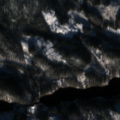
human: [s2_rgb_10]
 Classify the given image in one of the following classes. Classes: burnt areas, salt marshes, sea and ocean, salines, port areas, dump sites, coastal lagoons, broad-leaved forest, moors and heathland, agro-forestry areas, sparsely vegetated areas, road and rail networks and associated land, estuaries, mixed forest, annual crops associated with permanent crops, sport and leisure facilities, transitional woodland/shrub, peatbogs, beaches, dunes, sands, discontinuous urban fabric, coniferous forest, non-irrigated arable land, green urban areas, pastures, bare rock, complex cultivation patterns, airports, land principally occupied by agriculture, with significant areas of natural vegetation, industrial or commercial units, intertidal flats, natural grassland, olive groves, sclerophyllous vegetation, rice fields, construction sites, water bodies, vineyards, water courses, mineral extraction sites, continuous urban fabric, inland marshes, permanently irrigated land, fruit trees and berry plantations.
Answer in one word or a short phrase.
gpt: coniferous forest, mixed forest, transitional woodland/shrub, water bodies